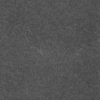
Label: dusty